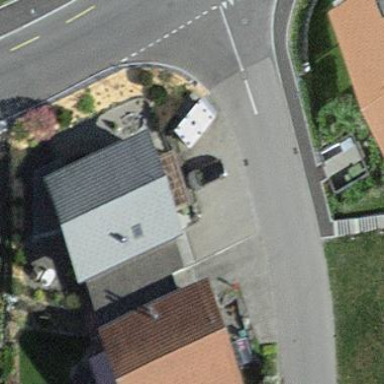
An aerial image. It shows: Detached building with gabled roof.